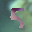
Label: 5